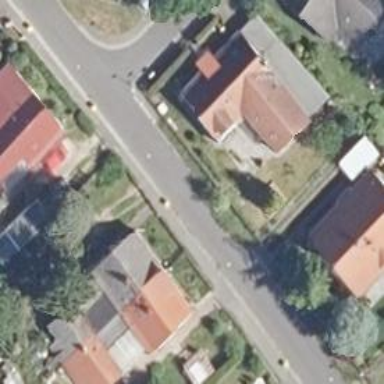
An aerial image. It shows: Choker traffic calming measure on the right side.